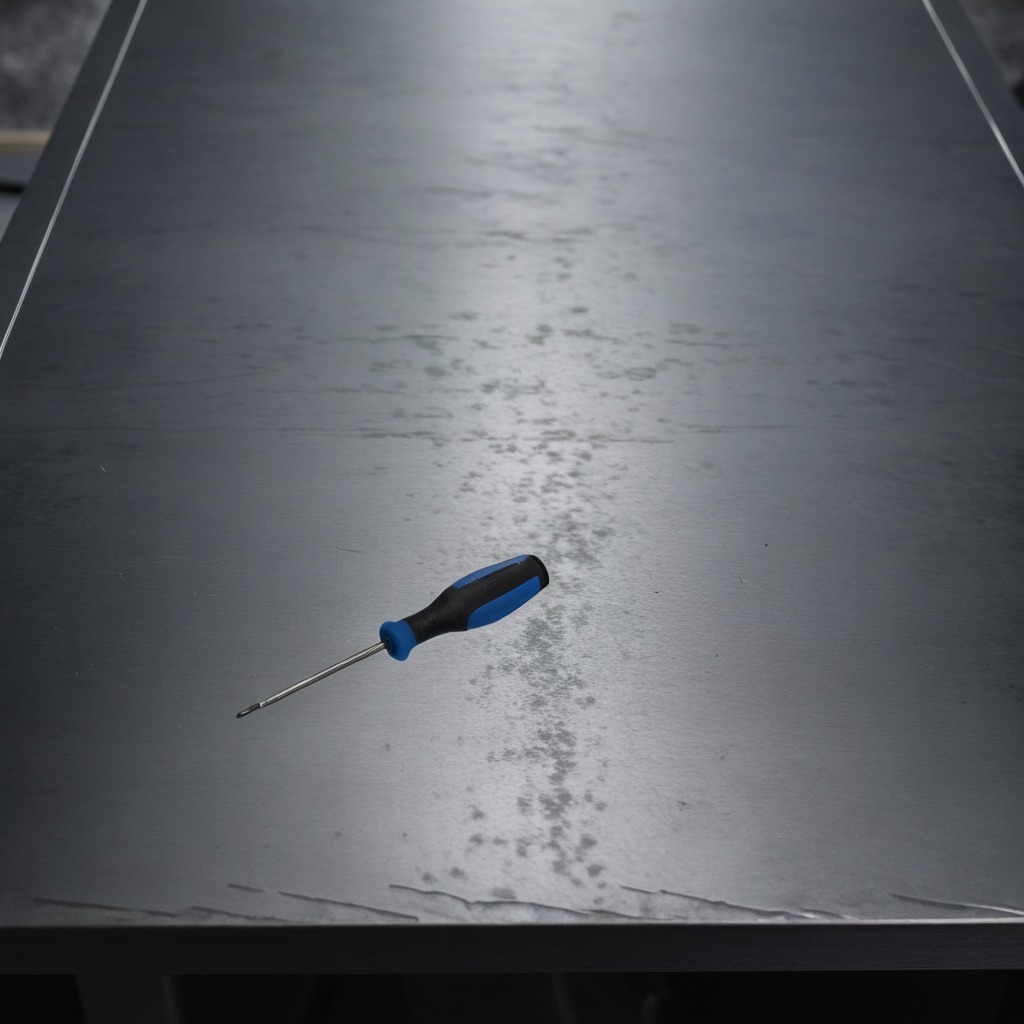
A screwdriver is lying on the cold steel table in a mining workshop.